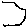
Label: hexagon